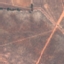
Land use / land cover: PermanentCrop